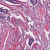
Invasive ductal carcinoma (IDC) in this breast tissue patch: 1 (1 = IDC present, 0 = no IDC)